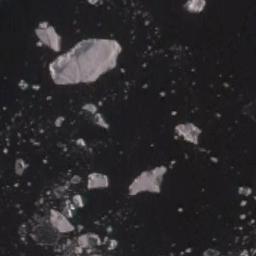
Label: sea_ice